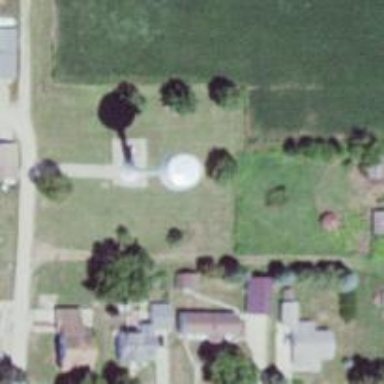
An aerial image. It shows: Water tower that is man-made.